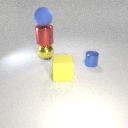
large yellow metal sphere behind large yellow rubber cube